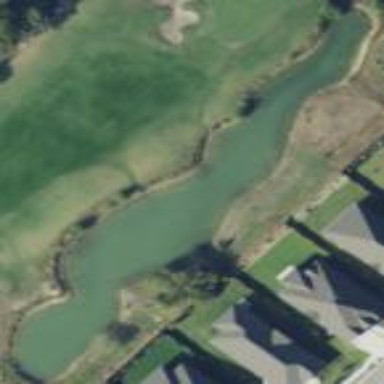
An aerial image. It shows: Picturesque scene of golf course with lateral water hazard.